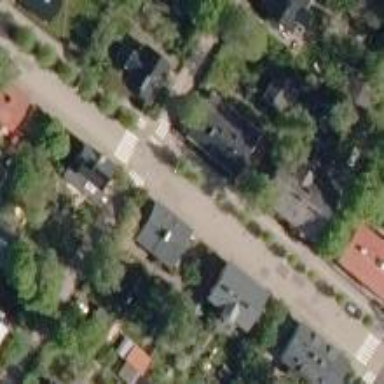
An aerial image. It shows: Road with "give way" sign.